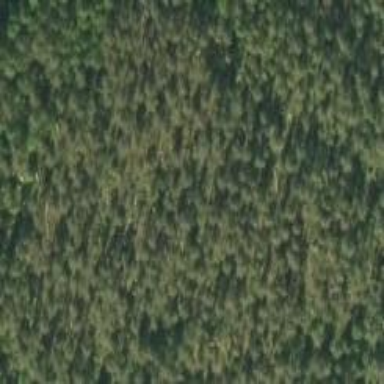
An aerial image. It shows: Needle-leaved woodland.